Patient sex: M
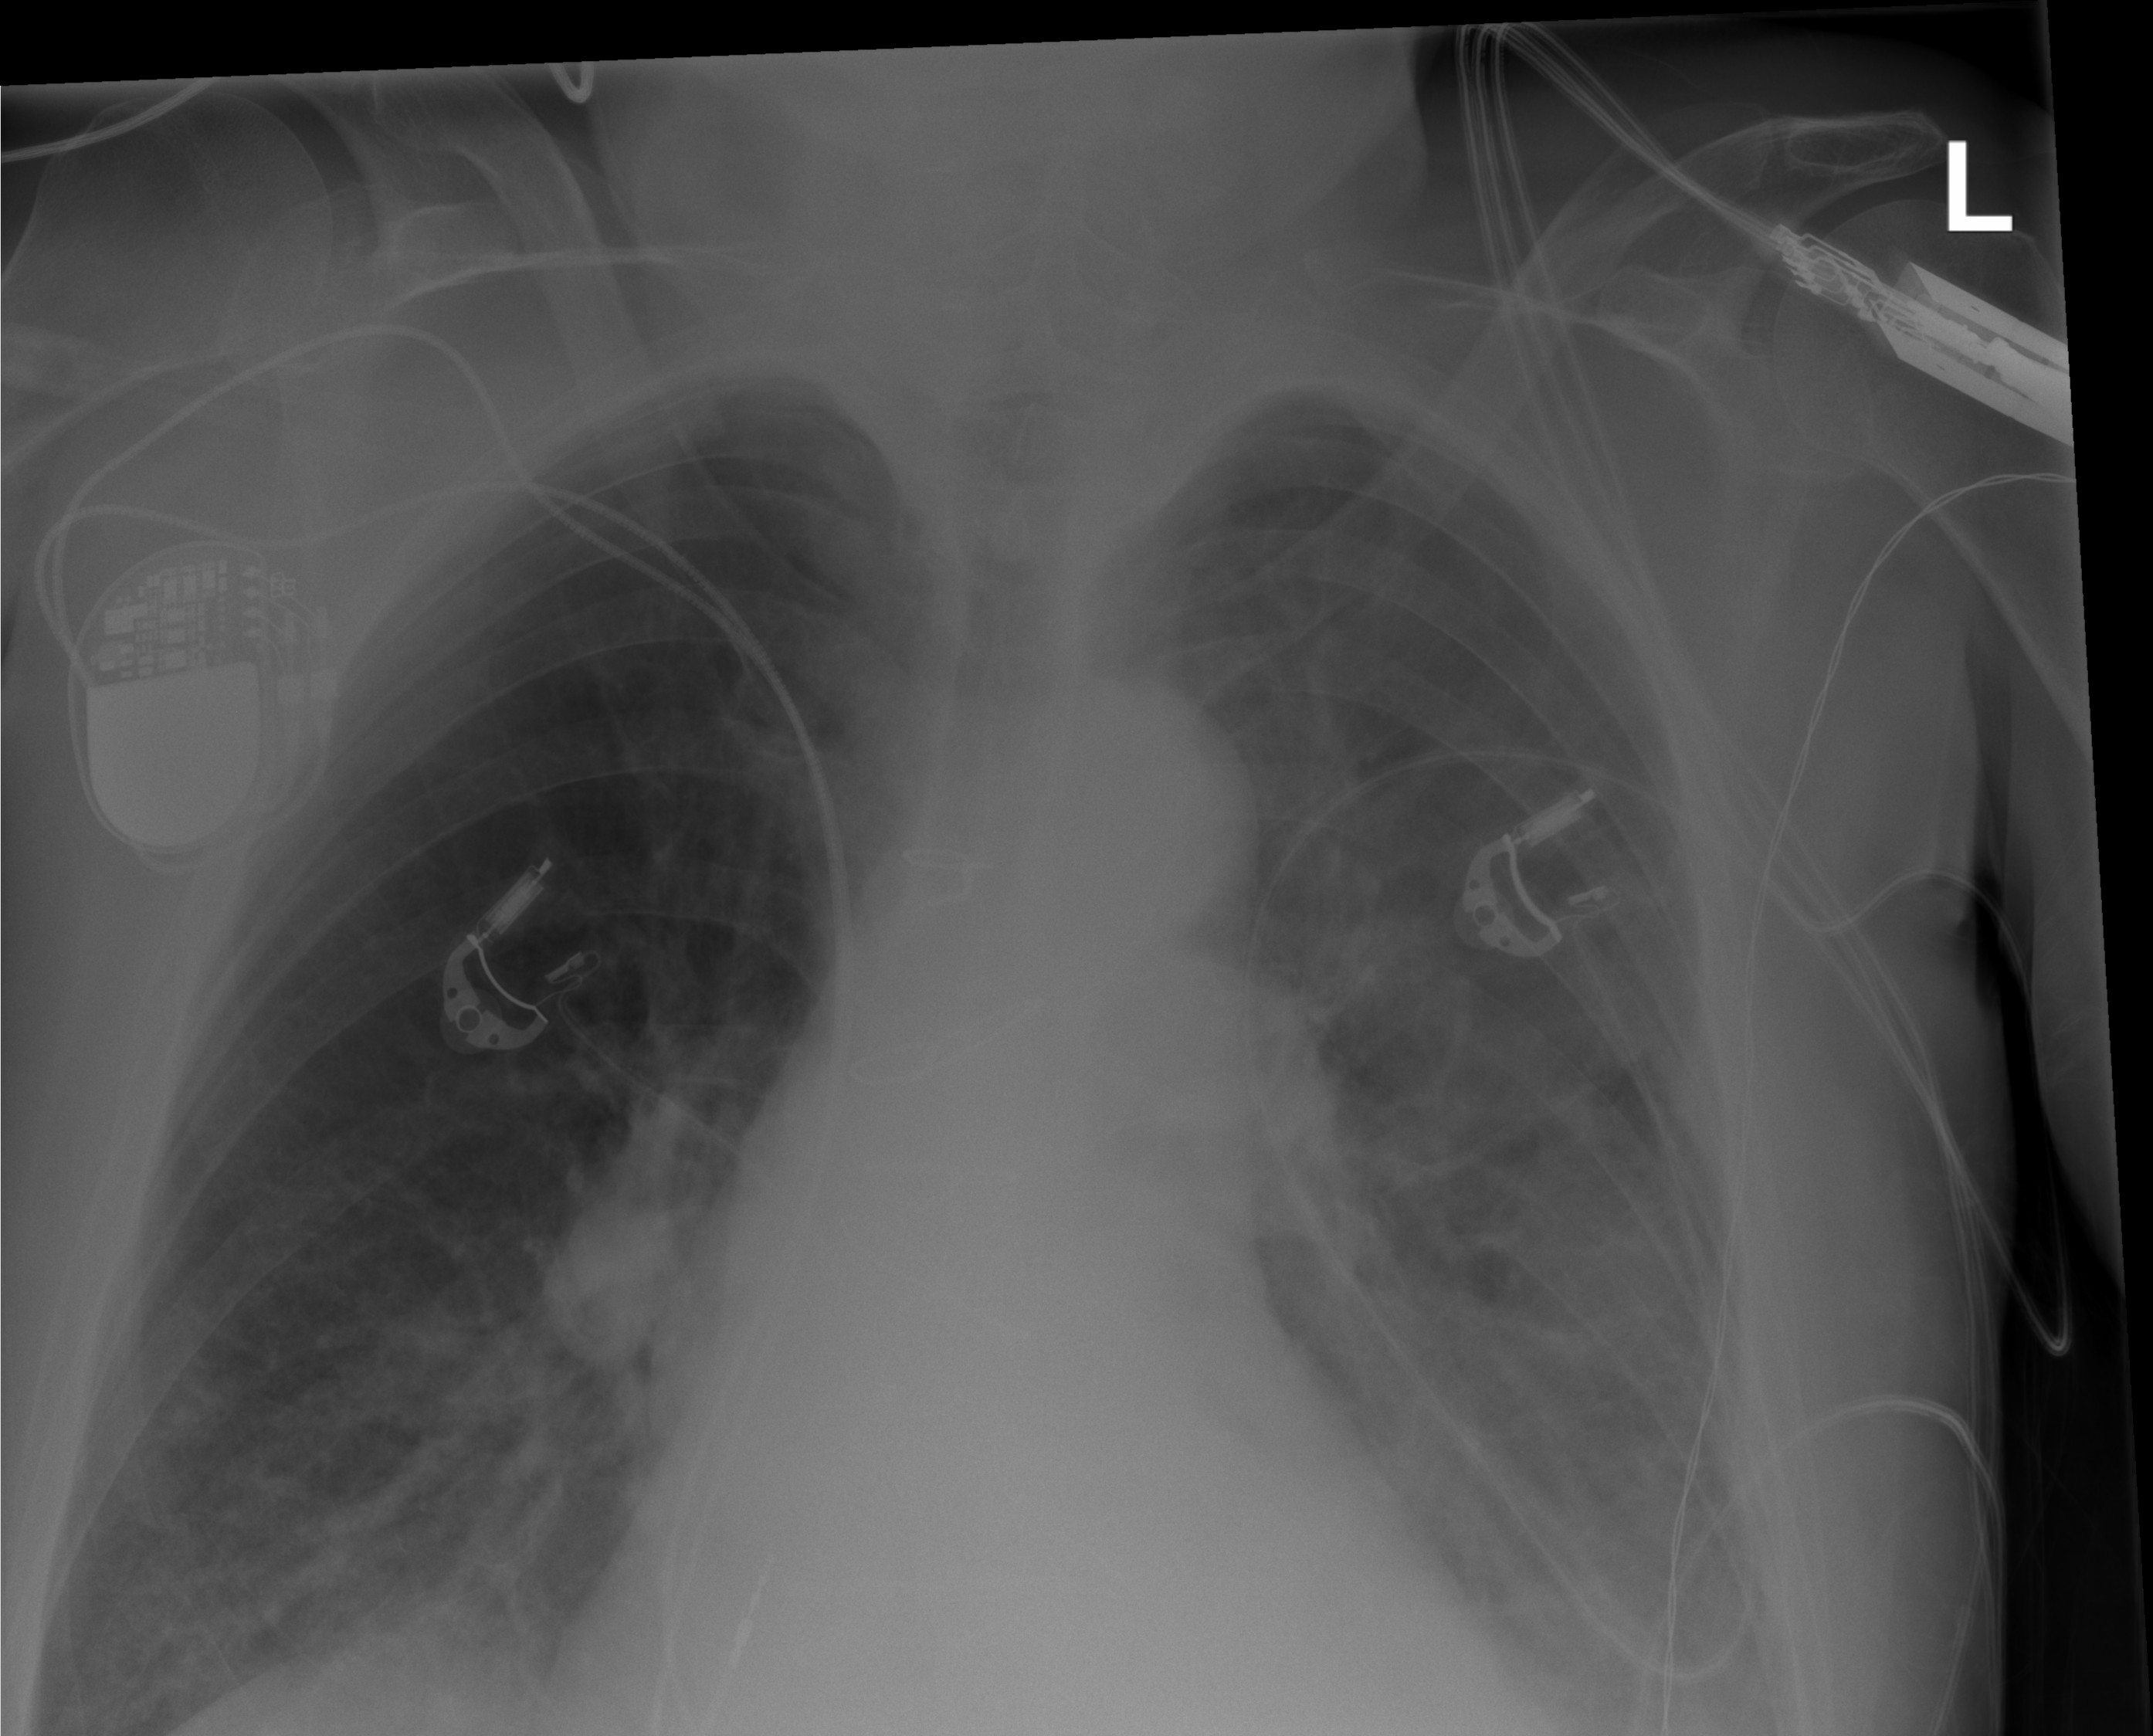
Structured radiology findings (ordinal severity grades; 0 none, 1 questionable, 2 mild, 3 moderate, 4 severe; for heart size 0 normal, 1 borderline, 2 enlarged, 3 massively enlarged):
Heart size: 0
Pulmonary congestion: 2
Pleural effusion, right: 2
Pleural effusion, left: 2
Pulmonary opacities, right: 2
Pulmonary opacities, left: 3
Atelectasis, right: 2
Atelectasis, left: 2